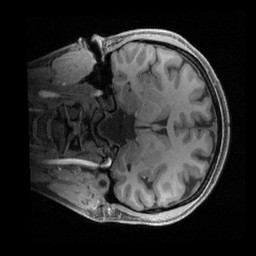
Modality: T1w
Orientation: coronal
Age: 27
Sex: female
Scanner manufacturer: siemens
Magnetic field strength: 3 T
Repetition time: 2.4 s
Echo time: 0.00241 s